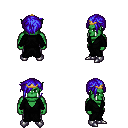
a pixel art fantasy rpg character, male body template, orc, green skin, gray robe, metal pants, blue pixie cut hairstyle, gold tiara, metal boots, four views (front, back, left, right), 2x2 character sprite sheet, small pixel art, hard edges, no anti-aliasing